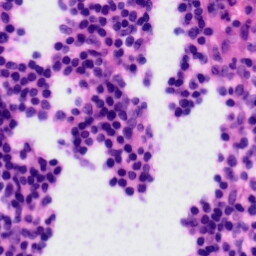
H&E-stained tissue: Tonsil